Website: lowes
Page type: newsletter-management
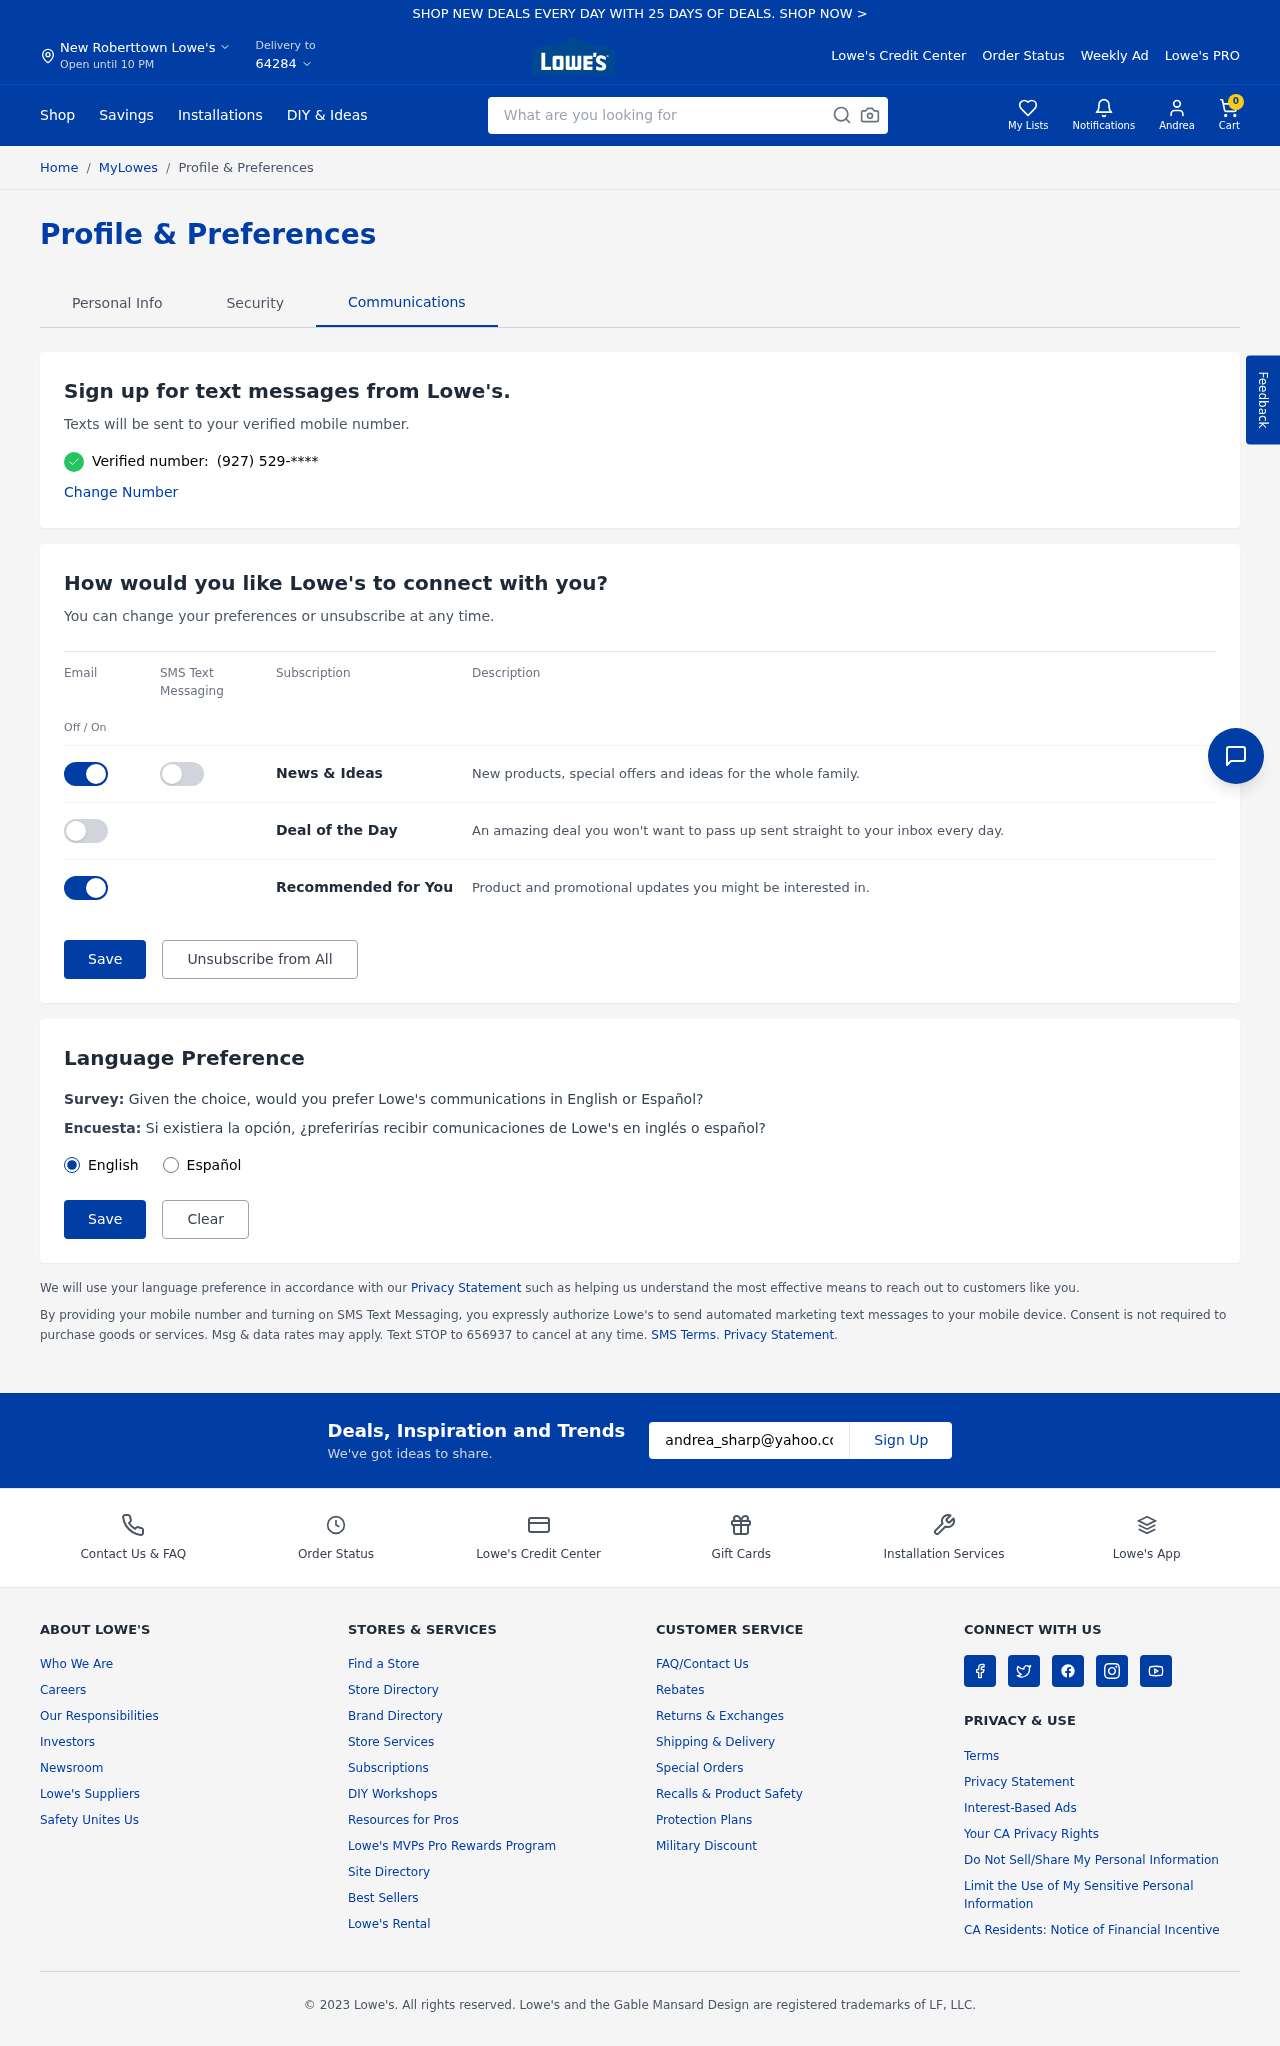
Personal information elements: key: PII_CITY
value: New Roberttown
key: PII_EMAIL
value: andrea_sharp@yahoo.com
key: PII_FIRSTNAME
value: Andrea
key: PII_POSTCODE
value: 64284
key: PII_PHONE
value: (927) 529
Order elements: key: ORDER_NUM_ITEMS
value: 0
Search elements: key: HEADER_SEARCH
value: What are you looking for